Question: Using parse.com and JavaScript SDK
The parse.com online help documents for querying a user <URL> show this code
'''
<script type="text/javascript">
Parse.initialize("xxxx", "xxxx");
var query = new Parse.Query(Parse.User);
query.equalTo(gender, "female"); // find all the women
query.find({
success: function(women) {
// Do stuff
}
});
</script>
'''
Exactly copied as below returns the following error:
> Uncaught ReferenceError: gender is not definedUncaught ReferenceError: gender is not defined findfriends.html:46
(anonymous function)
Looking at this error on MDN it quotes
> The ReferenceError object represents an error when a non-existent
variable is referenced.
<URL>
Have I missed something or is this an error in the parse.com documentation?
Parse data browser that shows the user object

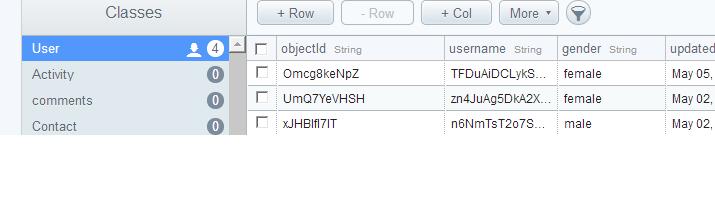
Answer: I think it's a typo in the docs. That code expects there to be an in-scope variable called 'gender' which isn't shown by the quoted code in the example. So either you're meant to have declared and initialized a 'gender' variable, or (and this seems much more likely) it's just a typo and they meant to have 'gender' in quotes:
'''
query.equalTo("gender", "female");
'''
This is borne out by other uses of 'equalTo', such as <URL>:
'''
var GameScore = Parse.Object.extend("GameScore");
var query = new Parse.Query(GameScore);
query.equalTo("playerName", "Dan Stemkoski");
'''